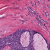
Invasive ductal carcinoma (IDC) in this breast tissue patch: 0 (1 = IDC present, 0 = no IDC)